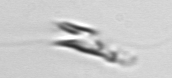
Label: Chrysochromulina_lanceolata